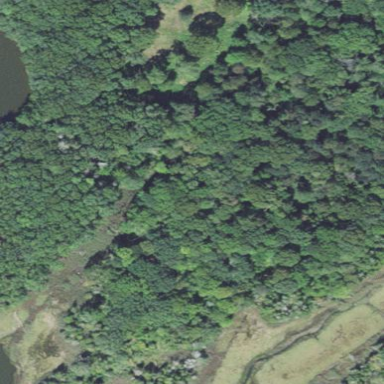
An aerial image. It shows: Existing Preserved Open Space in the woodland area.